Question: I created a little page: <URL>
Here is the code:
'''
*{
margin: 0px;
padding: 0px;
}
body{
background-color: rgb(25, 81, 118);
}
.text {
width: 70%;
text-align: justify;
font-size: 32px;
color: white;
margin-right: auto;
margin-left: auto;
margin-top: 200px;
}
nav{
width: 100%;
background-color: white;
}
ul{
font-size: 0px;
}
'''
'''
<!DOCTYPE html>
<html>
<head>
<link href="css.css" type="text/css" rel="stylesheet">
<meta charset="utf-8">
</head>
<body>
<div class="text"><p>Lorem ipsum dolor sit amet, consetetur sadipscing elitr, sed diam nonumy eirmod tempor invidunt ut labore et dolore magna aliquyam erat, sed diam voluptua. At vero eos et accusam et justo duo dolores et ea rebum. Stet clita kasd gubergren, no sea takimata sanctus est Lorem ipsum dolor sit amet. Lorem ipsum dolor sit amet, consetetur sadipscing elitr, sed diam nonumy eirmod tempor invidunt ut labore et dolore magna aliquyam erat, sed diam voluptua. At vero eos et accusam et justo duo dolores et ea rebum. Stet clita kasd gubergren, no sea takimata sanctus est Lorem ipsum dolor sit amet.</p></div>
</body>
</html>
'''
If i view this side with my laptop it looks normal (i use Mozilla). Now i opened the page with my smartphone and it looks like this.

At the picture the number 1 is perfect, but not the picture 2. The text field should be 70% of the screen. Maybe someone of you have an idea.
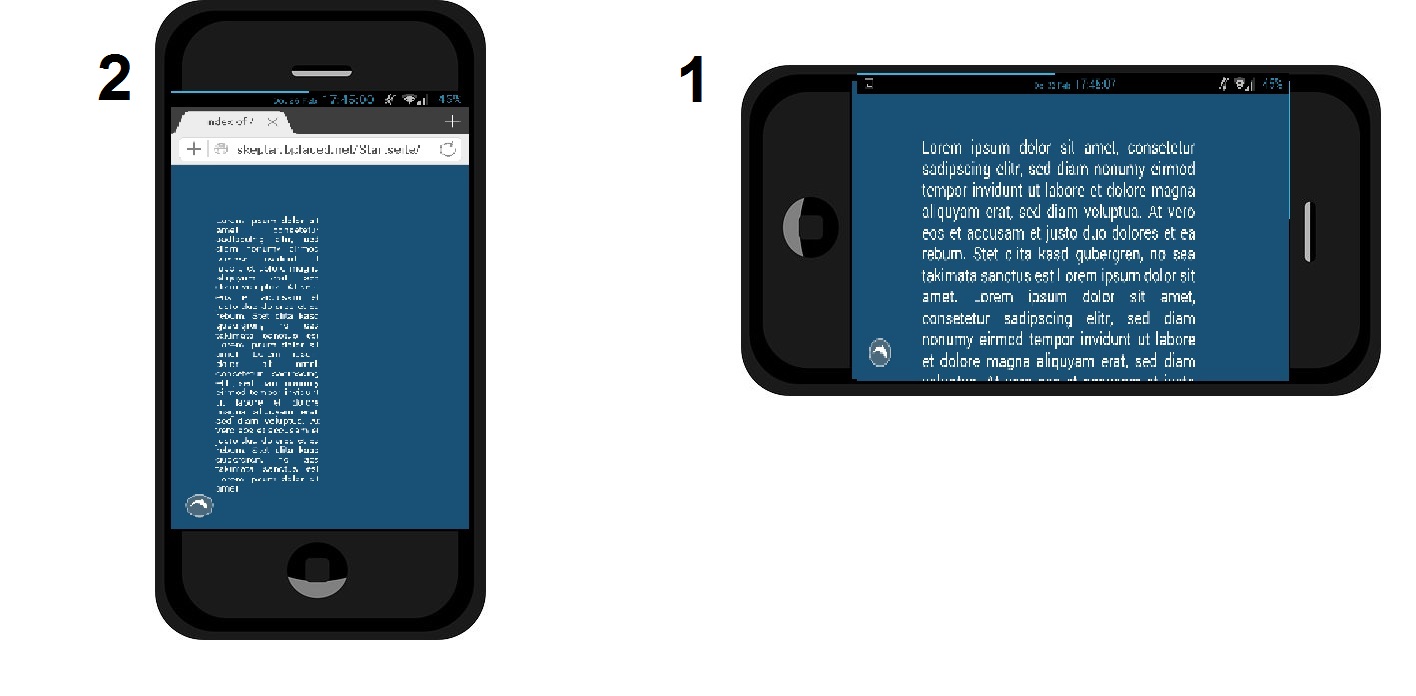
Answer: Add a viewport in 'head':
'''
meta name="viewport" content="width=device-width, initial-scale=1">
'''
Also, you can specify your mobile CSS inside a media query:
'''
@media only screen
and (min-device-width : 375px)
and (max-device-width : 667px) { /* STYLES GO HERE */}
'''
See <URL>.